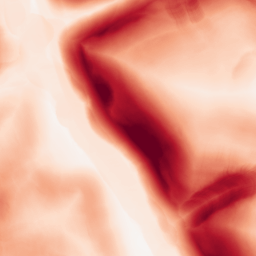
Category: morphological
Decomposition family: morphological_gradient
Decomposition parameters: size: 15
shape: disk
Upsampling method: bilinear
Upsampling parameters: scale: 8
Upsampling scale: 8